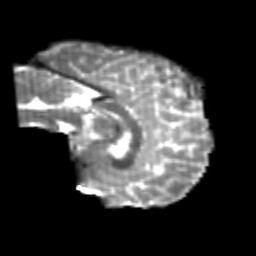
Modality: T2w
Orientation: sagittal
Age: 24
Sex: male
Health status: healthy
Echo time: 0.074 s